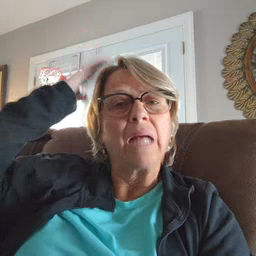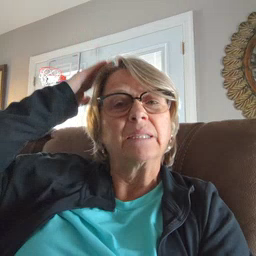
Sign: hat